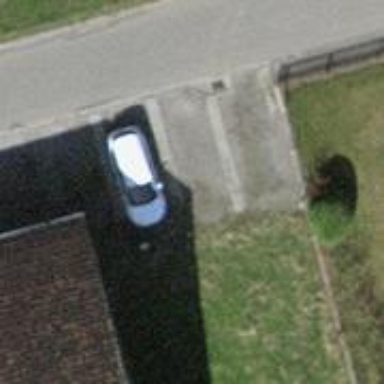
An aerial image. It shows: Street-side parking area.